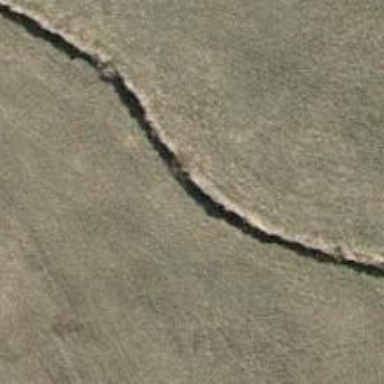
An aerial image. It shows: Ditch in the surroundings.